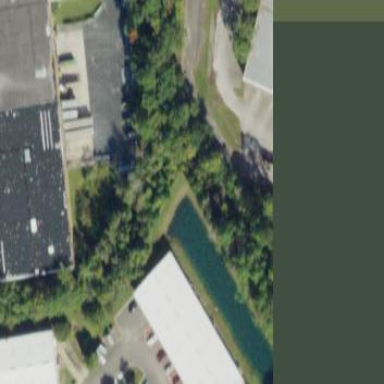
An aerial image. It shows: Commercial building.